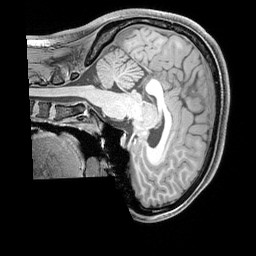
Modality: T1w
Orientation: sagittal
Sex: female
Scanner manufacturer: siemens
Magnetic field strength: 3 T
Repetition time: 2.3 s
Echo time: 0.00226 s